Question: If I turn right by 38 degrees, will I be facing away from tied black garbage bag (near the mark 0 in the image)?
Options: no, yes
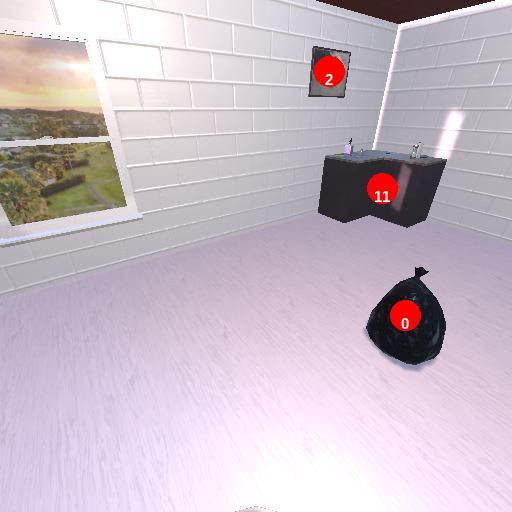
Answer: no